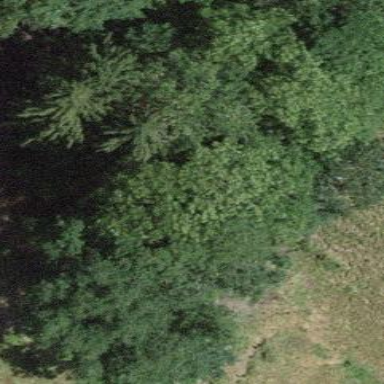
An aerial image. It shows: Forest area.